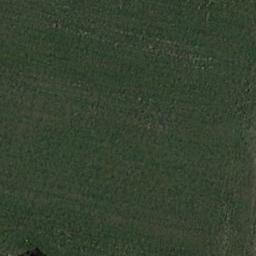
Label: meadow